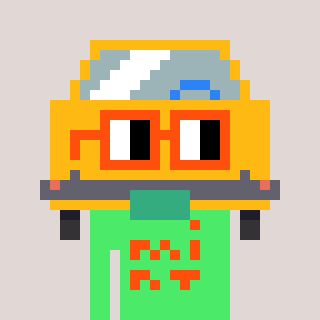
a pixel art character with square orange glasses, a taxi-shaped head and a teal-colored body on a warm background